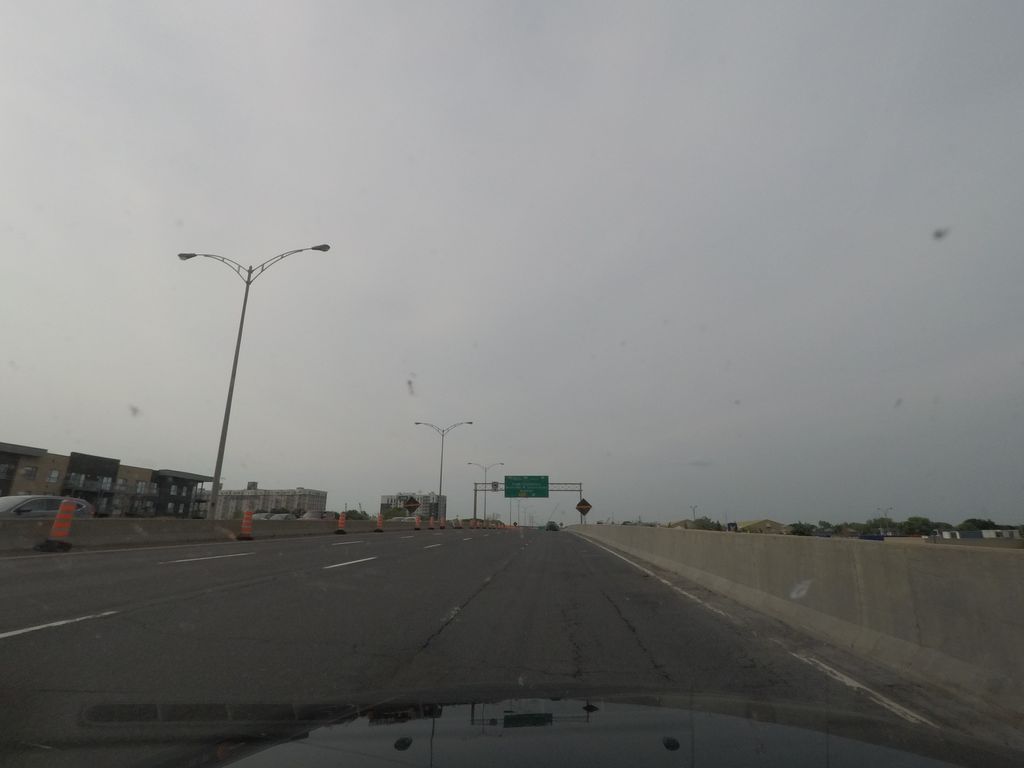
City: montreal